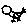
Label: bird